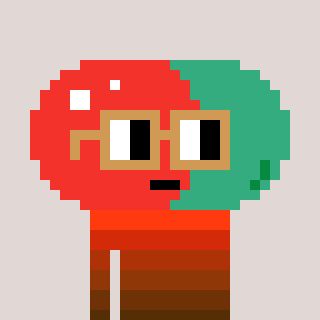
a pixel art character with square brown glasses, a pill-shaped head and a magenta-colored body on a warm background